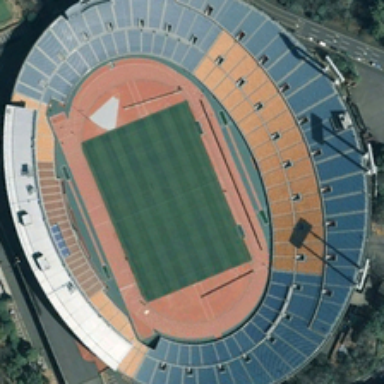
Some green trees are around an oval stadium .